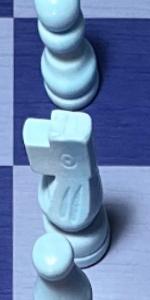
Label: Knight_White